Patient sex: M
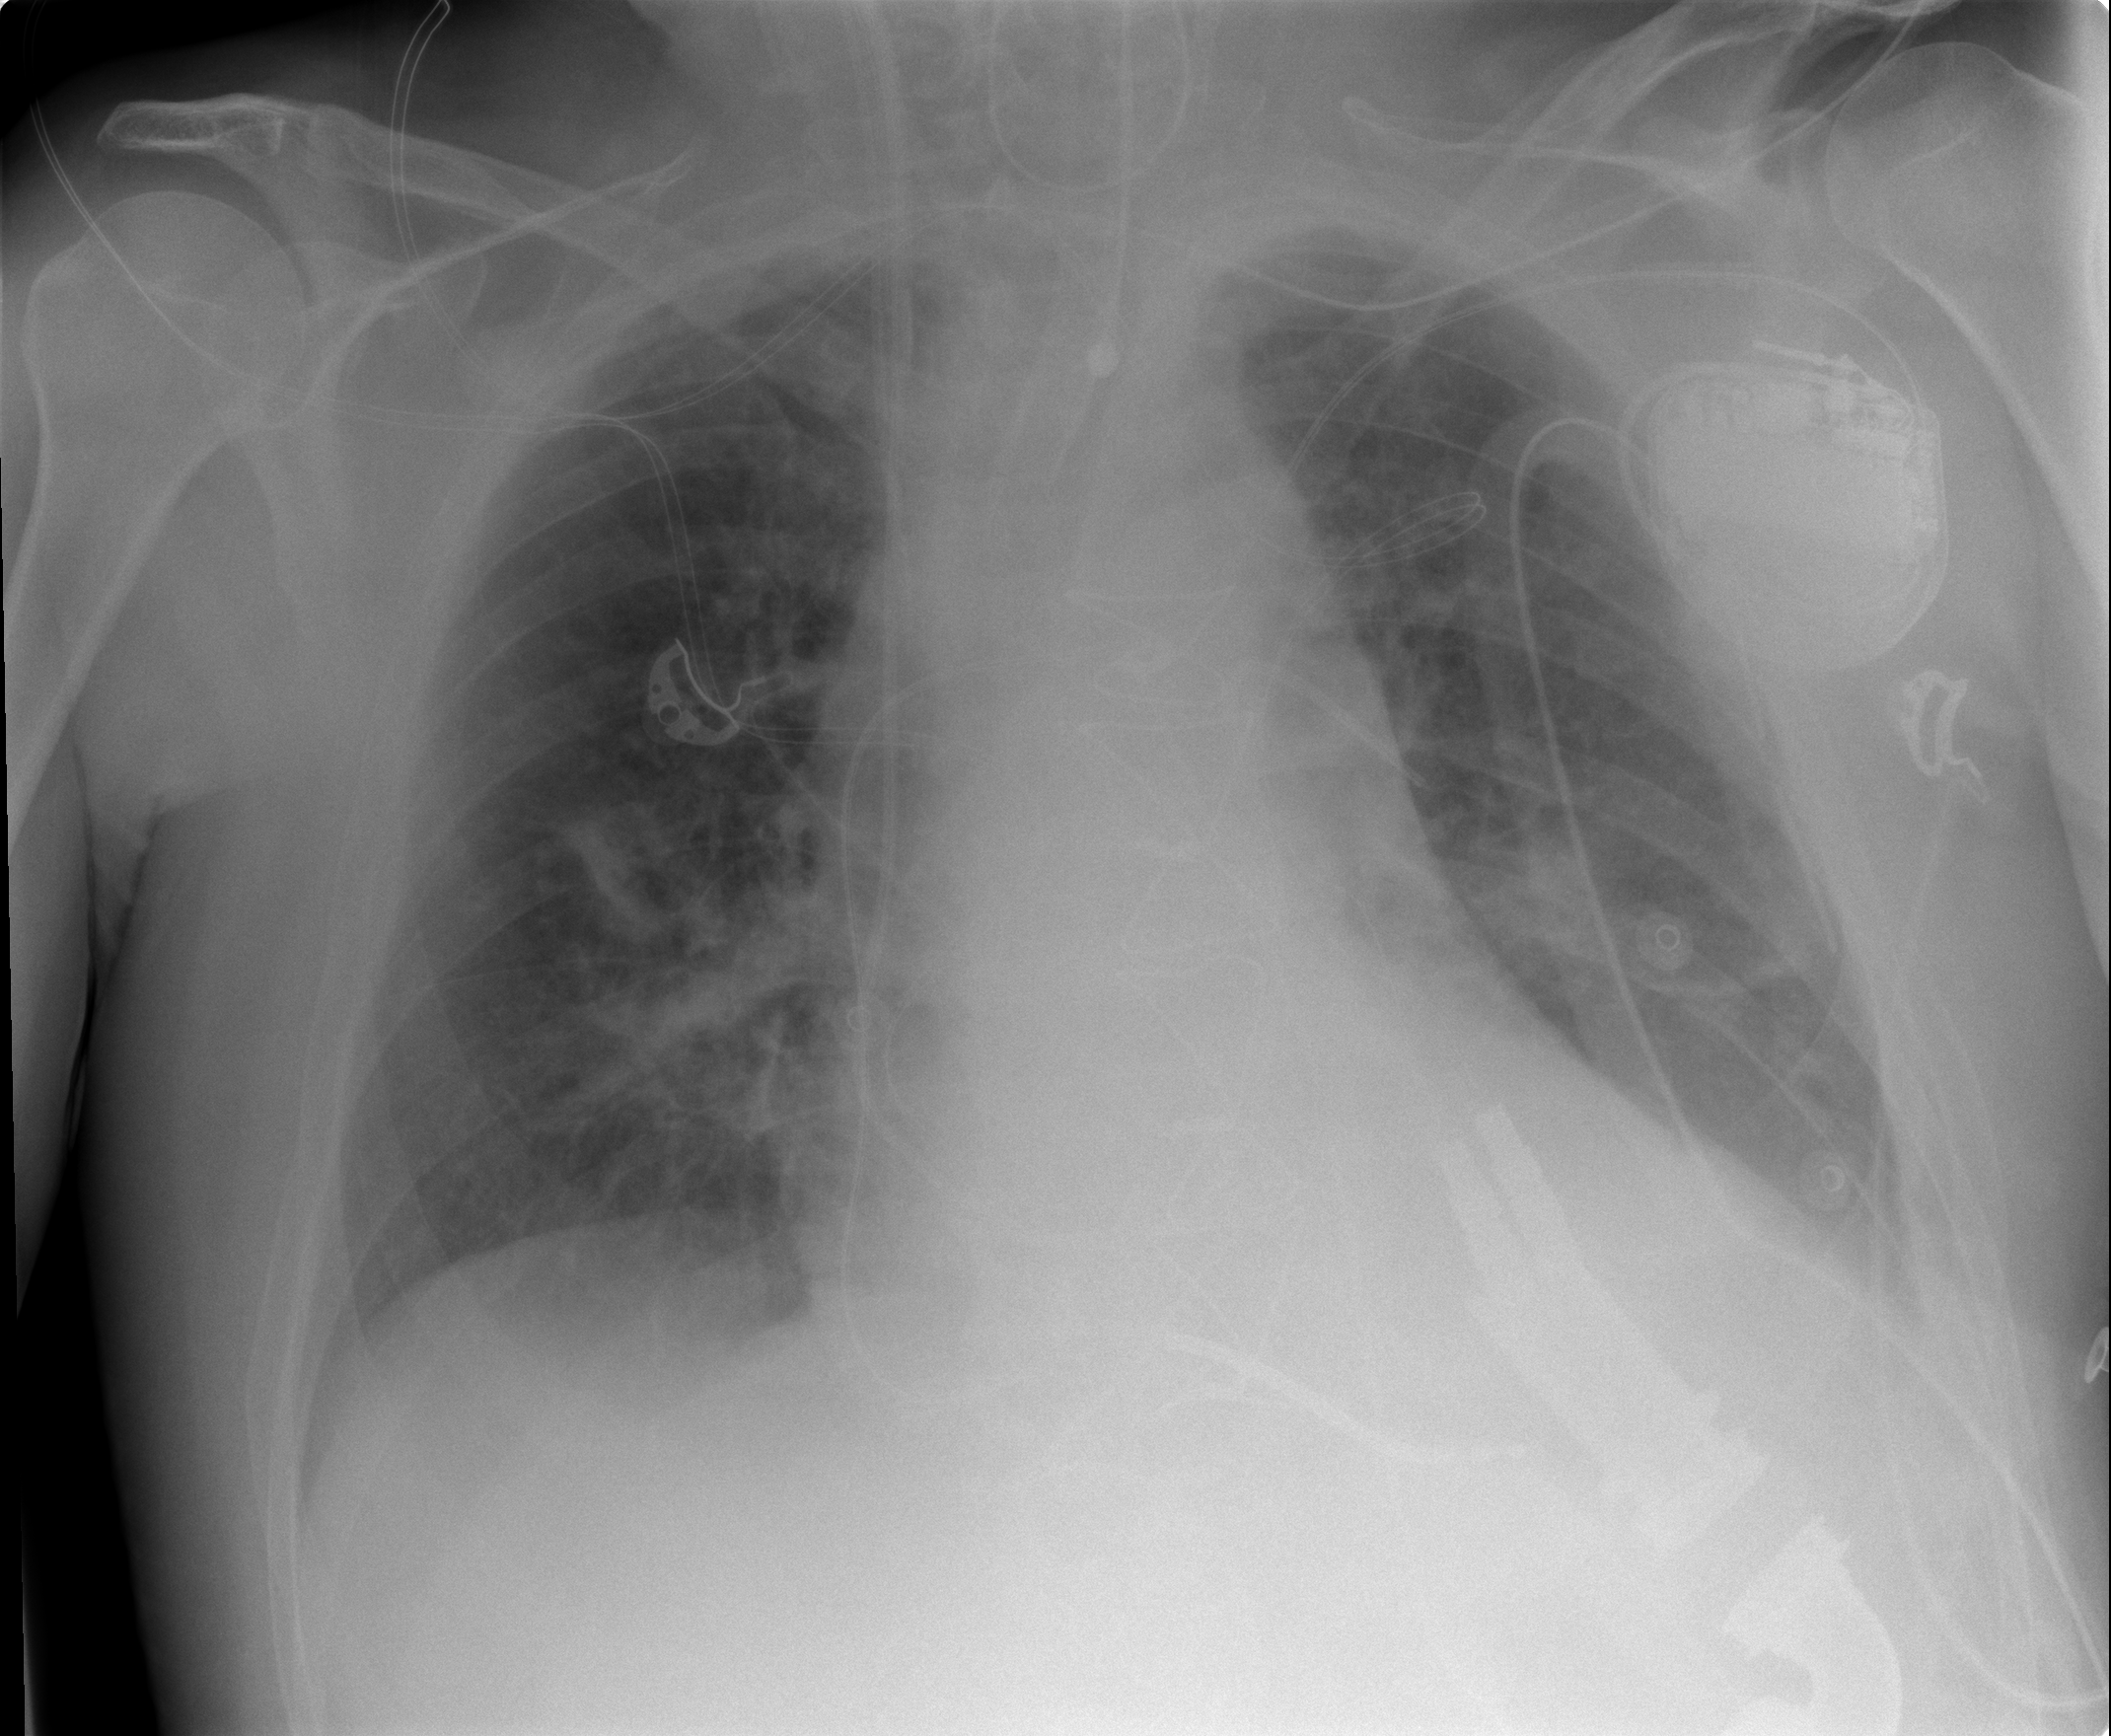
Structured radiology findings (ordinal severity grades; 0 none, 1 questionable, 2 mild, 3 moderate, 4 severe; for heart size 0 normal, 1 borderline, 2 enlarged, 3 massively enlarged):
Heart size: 2
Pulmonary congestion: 2
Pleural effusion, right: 0
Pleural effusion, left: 0
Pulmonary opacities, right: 0
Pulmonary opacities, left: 0
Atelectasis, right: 0
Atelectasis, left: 0